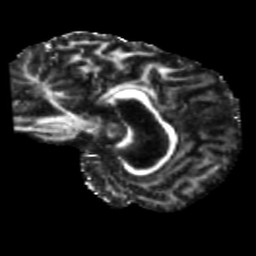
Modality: FA
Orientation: sagittal
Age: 53
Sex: female
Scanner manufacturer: siemens
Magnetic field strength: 3 T
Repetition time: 5.25 s
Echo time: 0.08 s